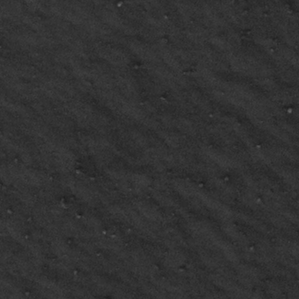
Label: frost